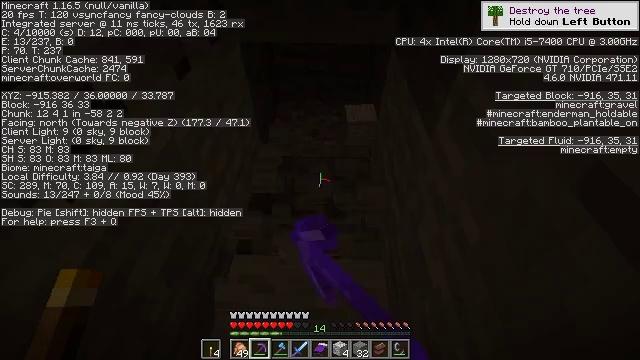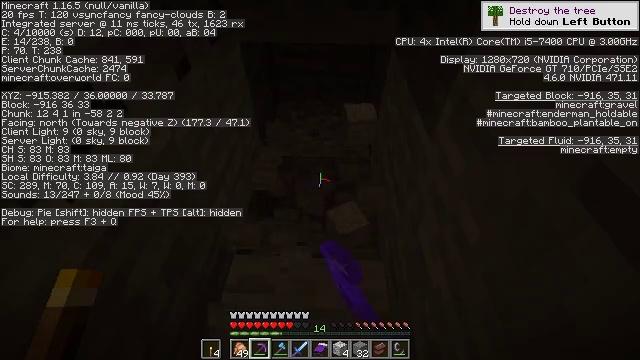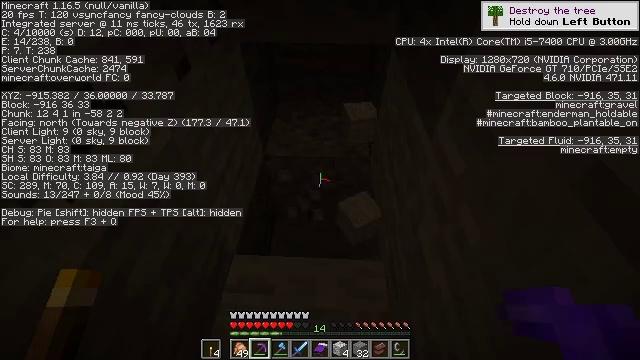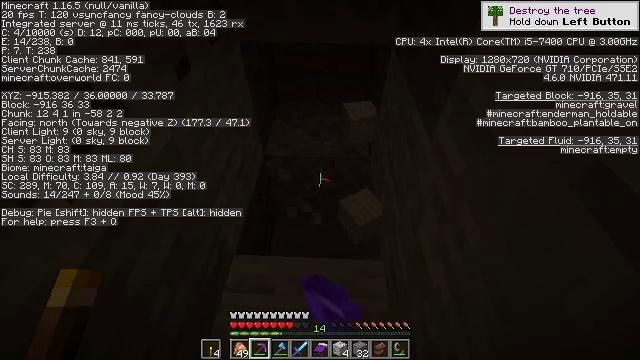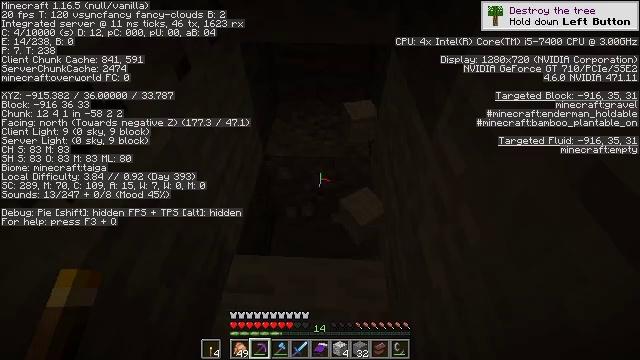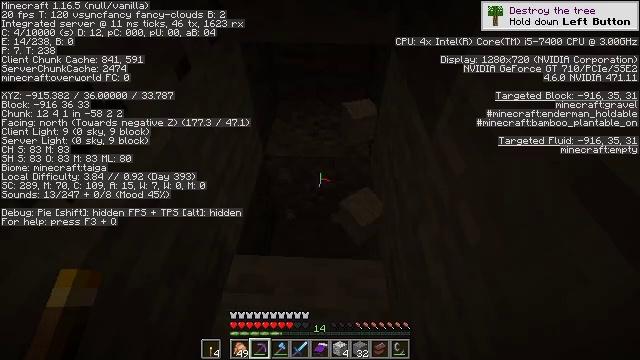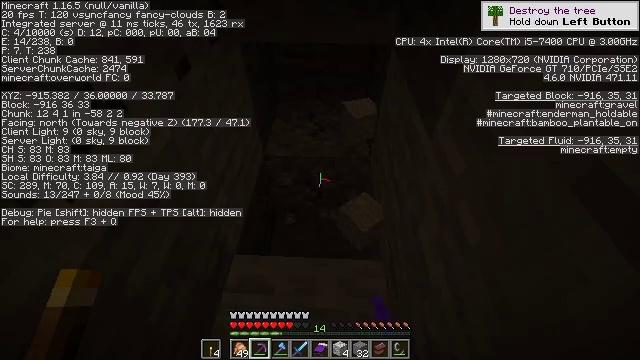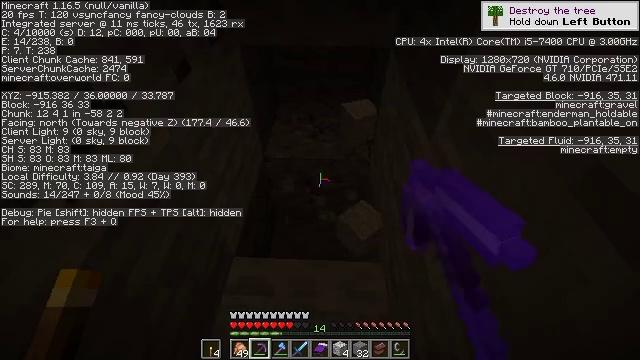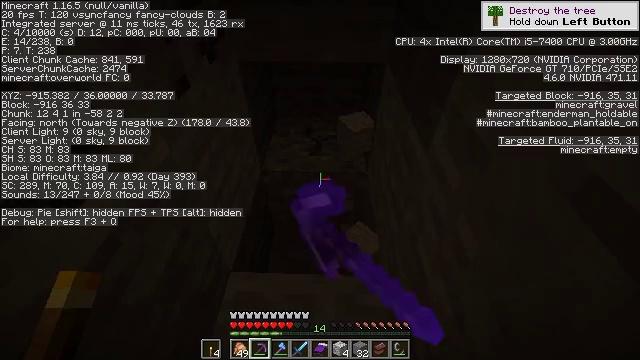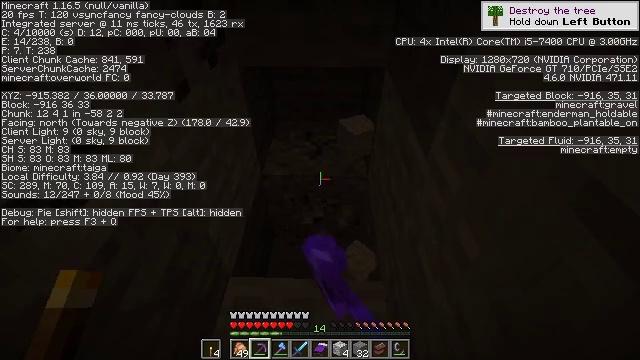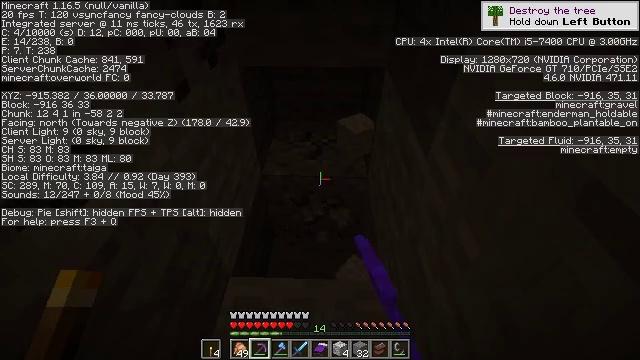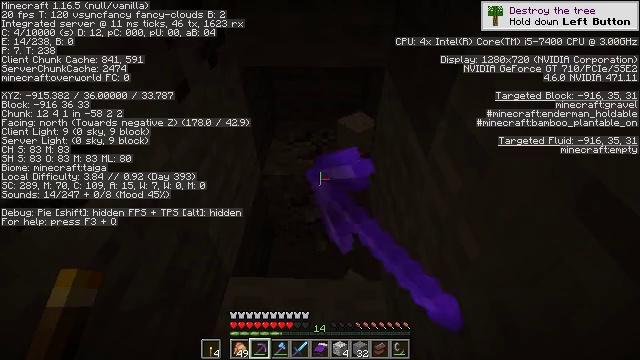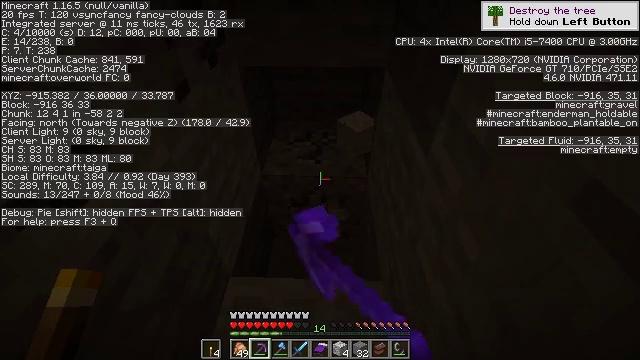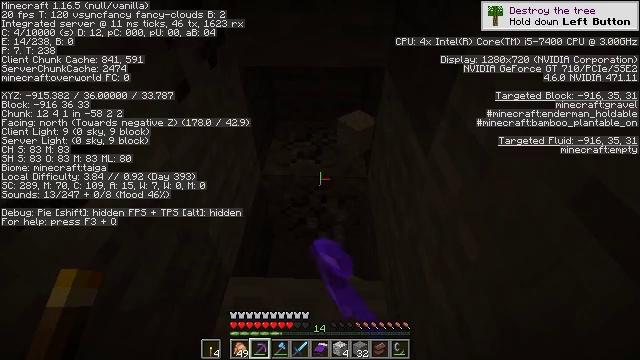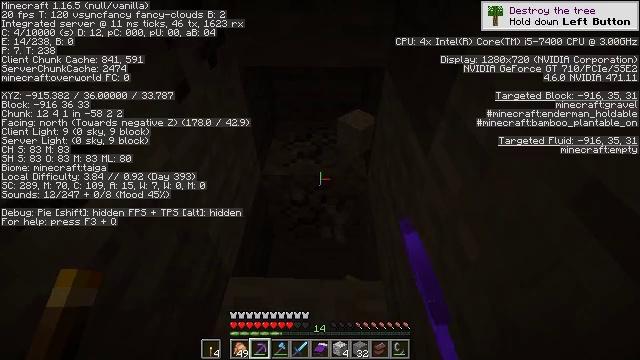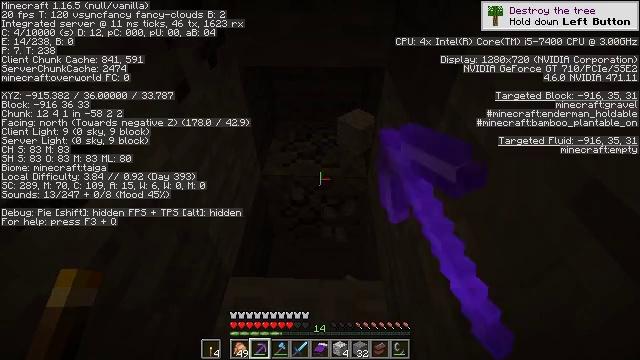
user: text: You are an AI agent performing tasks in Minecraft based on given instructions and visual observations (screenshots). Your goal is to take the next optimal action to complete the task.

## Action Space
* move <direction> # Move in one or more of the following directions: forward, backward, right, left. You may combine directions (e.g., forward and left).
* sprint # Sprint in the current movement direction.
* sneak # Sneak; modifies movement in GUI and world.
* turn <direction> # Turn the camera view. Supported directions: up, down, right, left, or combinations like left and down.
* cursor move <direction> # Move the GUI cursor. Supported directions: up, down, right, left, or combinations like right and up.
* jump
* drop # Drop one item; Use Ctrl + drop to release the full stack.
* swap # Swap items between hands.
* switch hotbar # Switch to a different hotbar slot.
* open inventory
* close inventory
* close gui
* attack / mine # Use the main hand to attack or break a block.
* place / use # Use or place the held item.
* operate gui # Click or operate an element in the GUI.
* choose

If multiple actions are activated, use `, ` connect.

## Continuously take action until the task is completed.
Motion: motion action
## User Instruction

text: Collect gravel for your inventory.
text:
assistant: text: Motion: attack / mine
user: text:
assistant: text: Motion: attack / mine
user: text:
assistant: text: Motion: attack / mine
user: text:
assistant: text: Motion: attack / mine
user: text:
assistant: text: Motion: attack / mine
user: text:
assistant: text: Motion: attack / mine
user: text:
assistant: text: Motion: attack / mine
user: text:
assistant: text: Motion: turn up, attack / mine
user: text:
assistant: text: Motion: attack / mine
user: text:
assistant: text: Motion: attack / mine
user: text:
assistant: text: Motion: attack / mine
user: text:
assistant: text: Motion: attack / mine
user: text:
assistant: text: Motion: attack / mine
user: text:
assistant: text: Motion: attack / mine
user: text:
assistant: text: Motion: attack / mine
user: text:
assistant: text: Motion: attack / mine
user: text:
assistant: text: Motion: attack / mine
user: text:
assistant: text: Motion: attack / mine
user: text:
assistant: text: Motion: attack / mine
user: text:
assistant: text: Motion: attack / mine
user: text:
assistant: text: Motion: attack / mine
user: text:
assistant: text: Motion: attack / mine
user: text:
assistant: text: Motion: attack / mine
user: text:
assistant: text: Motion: attack / mine
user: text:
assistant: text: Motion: attack / mine
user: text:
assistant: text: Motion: attack / mine
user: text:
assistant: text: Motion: move forward, attack / mine
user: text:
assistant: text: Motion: move forward
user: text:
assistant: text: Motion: move forward
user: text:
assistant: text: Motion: move forward